Question: I am using minSdkVersion="16" and targetSdkVersion="21" but still I get the old model spinner in my app. How do I solve this issue? I need a spinner like this:

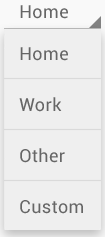
Answer: Use this in your manifest file:
'''
android:theme="@android:style/Theme.DeviceDefault
'''
This will set the styles according to your device's android version.